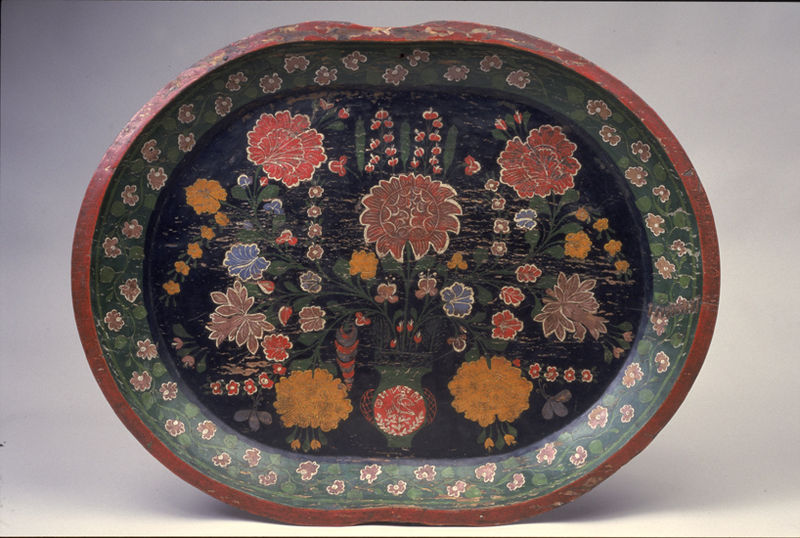
Titel: Tray (Batea)
Standort: Amherst (Massachusetts, USA)
Institution: Mead Art Museum, Amherst College
Schlagwörter: blau, gelb, grün, blumen, bunt, blüten, rot, muster, schüssel, teller, öl, umrandung, ranken, ton, vase, farben, rand, blue, red, black, green, old, yellow, decorative, flowers, pink, brown, pot, ölfarben, verziert, wood, flower, antik, orange, metal, oval, leaves, bent, paint, china, dish, pottery, bauernkunst, plate, vines, bowl, painted, bauernmalerei, platter, tray, clay, edge, peony, oblong, original